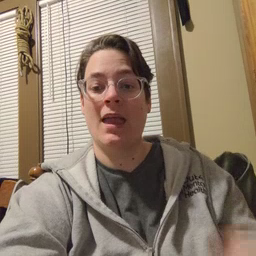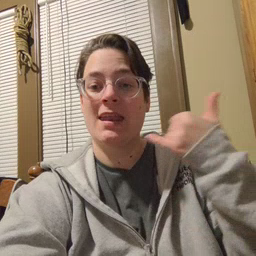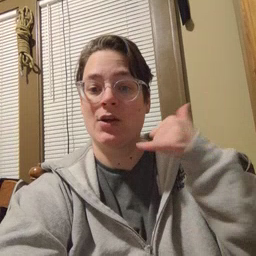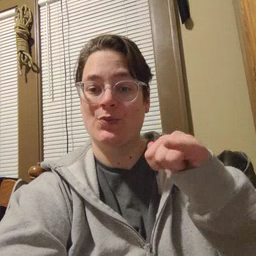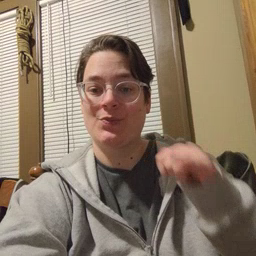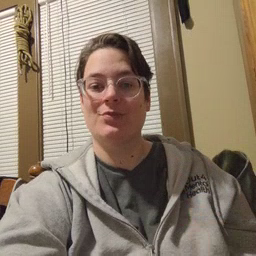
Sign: yellow